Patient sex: F
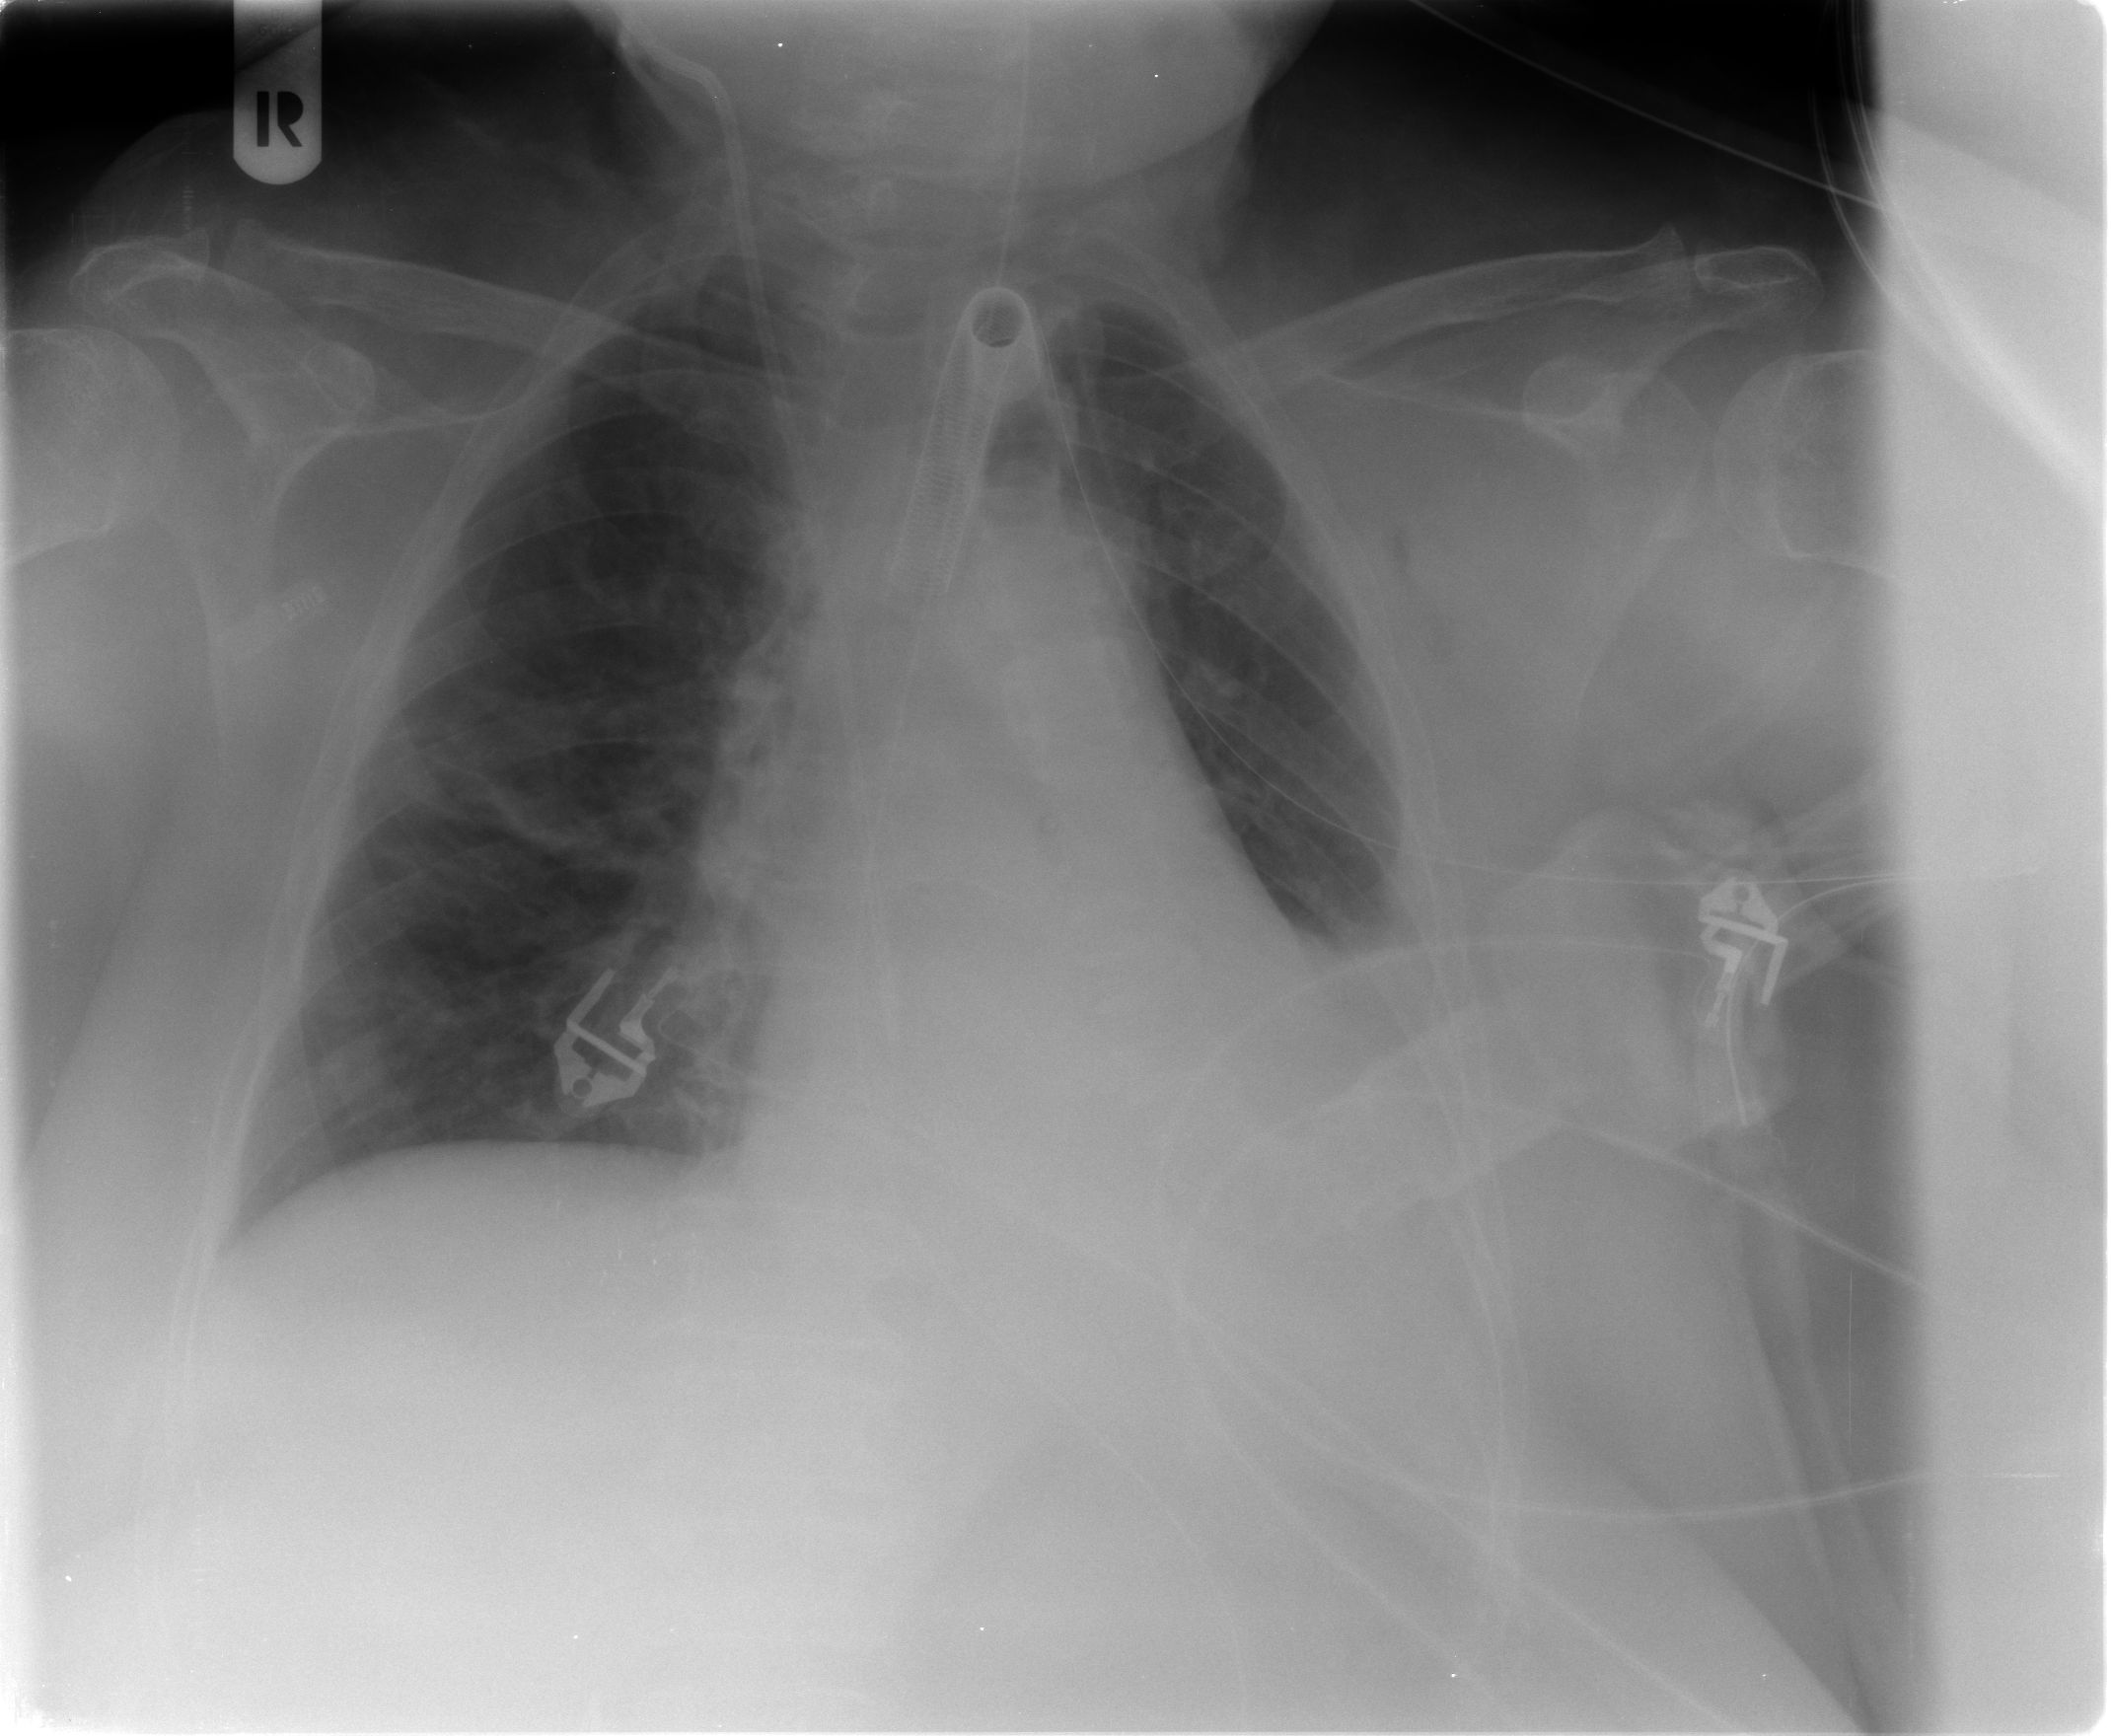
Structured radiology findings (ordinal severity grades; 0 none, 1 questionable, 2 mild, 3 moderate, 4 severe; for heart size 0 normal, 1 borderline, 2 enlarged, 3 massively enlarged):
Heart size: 2
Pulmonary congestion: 2
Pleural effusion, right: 0
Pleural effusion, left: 2
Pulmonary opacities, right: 0
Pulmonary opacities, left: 0
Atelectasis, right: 2
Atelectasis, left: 2